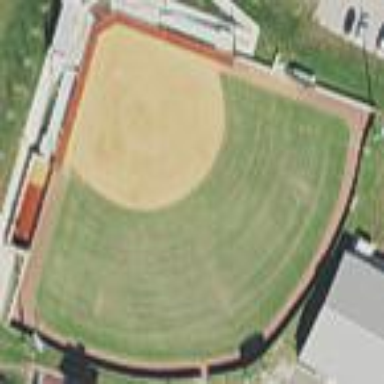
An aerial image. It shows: Baseball pitch for leisure and sports activities.